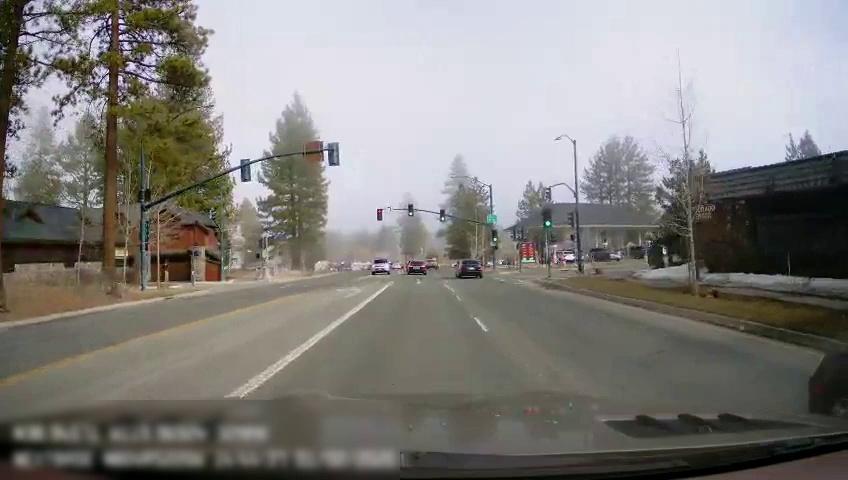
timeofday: Day
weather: Sunny
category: Drivable Space
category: Vehicles | SUV
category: Vehicles | Car
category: Vehicles | SUV
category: Vehicles | Car
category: Vehicles | SUV
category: Vehicles | Car
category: Vehicles | Car
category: Lanes | Opposite Lane
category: Lanes | Current Lane
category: Lanes | Current Lane
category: Traffic | Signs
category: Traffic | Lights
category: Traffic | Lights
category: Traffic | Lights
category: Traffic | Lights
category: Traffic | Lights
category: Traffic | Lights
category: Traffic | Lights
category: Traffic | Lights
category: Traffic | Lights